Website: crate-barrel
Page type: address-validator
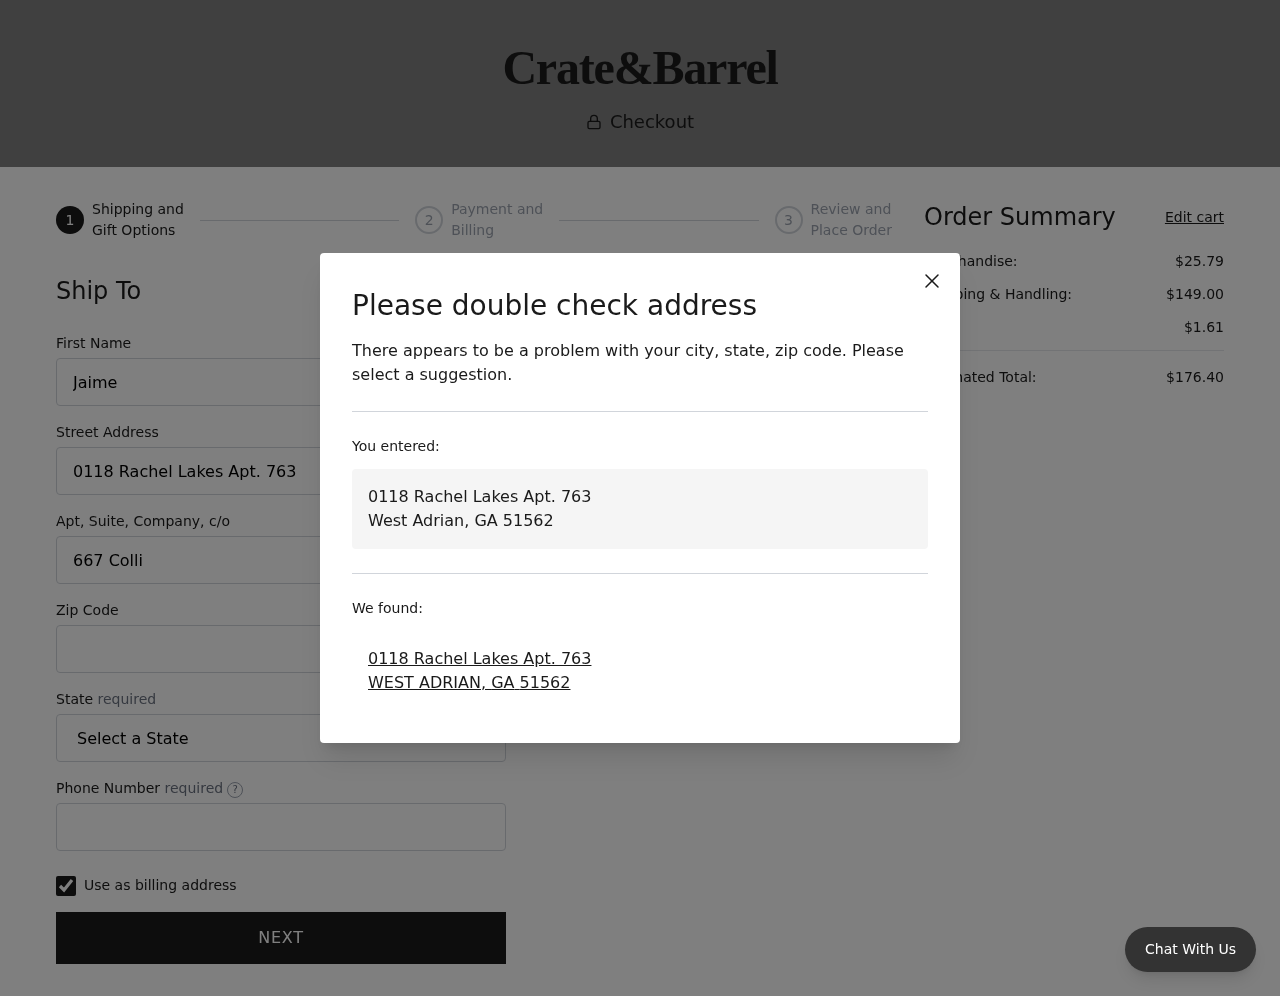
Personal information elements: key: PII_CITY
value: West Adrian
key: PII_CITY
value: WEST ADRIAN
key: PII_FIRSTNAME
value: Jaime
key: PII_PHONE
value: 4124197193
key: PII_POSTCODE
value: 51562
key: PII_STATE
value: Georgia
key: PII_STATE_ABBR
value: GA
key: PII_STREET
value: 0118 Rachel Lakes Apt. 763
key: PII_STREET2
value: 667 Collins Motorway Apt. 247
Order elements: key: ORDER_SUBTOTAL
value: $25.79
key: ORDER_SHIPPING_COST
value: $149.00
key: ORDER_TAX
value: $1.61
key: ORDER_TOTAL
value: $176.40